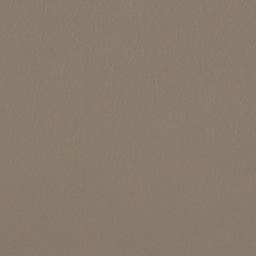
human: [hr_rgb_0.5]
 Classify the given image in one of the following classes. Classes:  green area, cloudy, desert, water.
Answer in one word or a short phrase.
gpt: cloudy